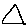
Label: triangle